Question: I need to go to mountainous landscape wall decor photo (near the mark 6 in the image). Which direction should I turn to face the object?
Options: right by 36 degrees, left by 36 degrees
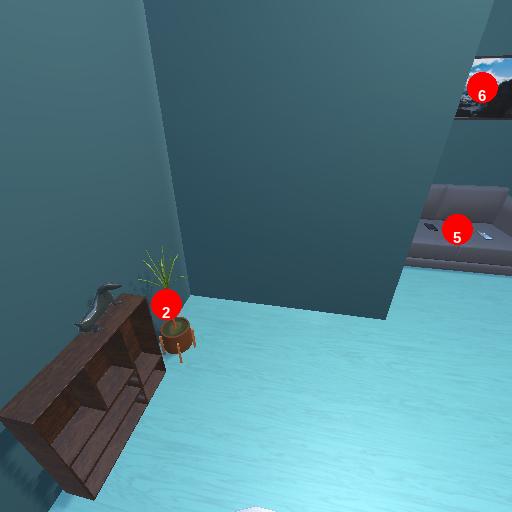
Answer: right by 36 degrees